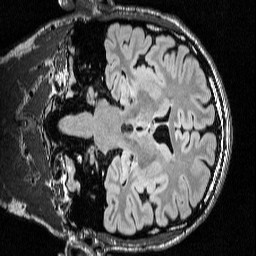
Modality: FLAIR
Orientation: coronal
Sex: male
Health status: ill
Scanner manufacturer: siemens
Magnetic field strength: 3 T
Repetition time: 7 s
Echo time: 0.372 s